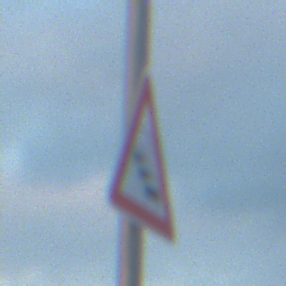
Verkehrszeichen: Stau
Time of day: SunriseSunset
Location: Outdoor (Beach)
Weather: PartlyCloudy
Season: NotSpecified
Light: Natural